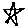
Label: star